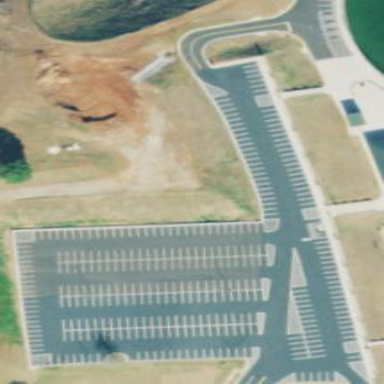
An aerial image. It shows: Parking area.